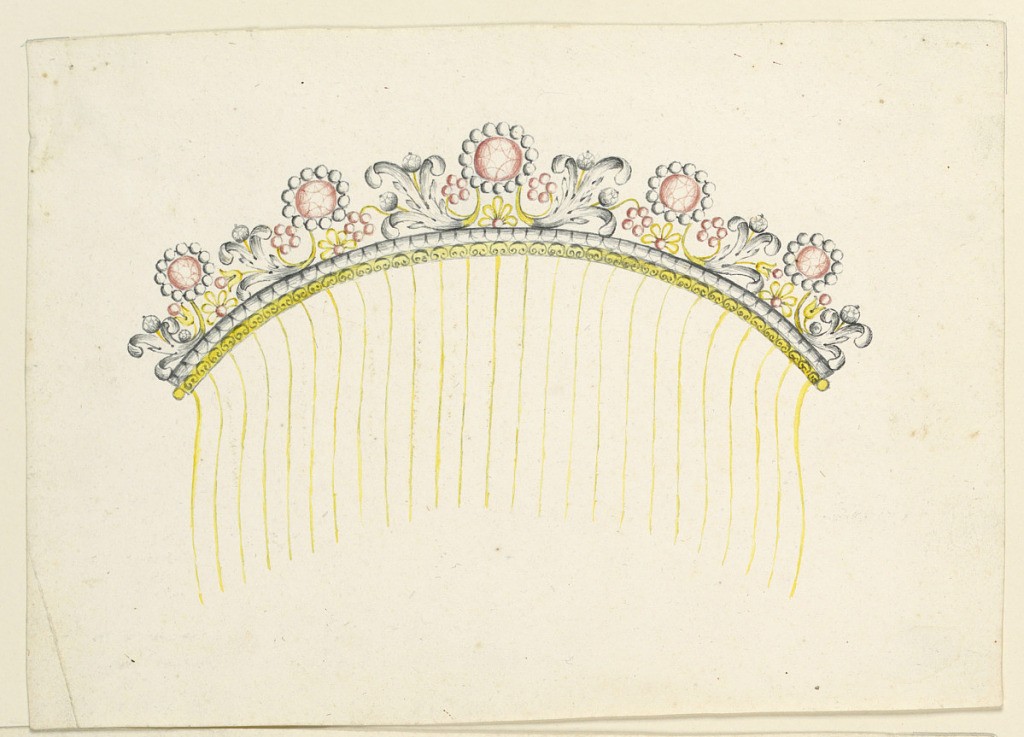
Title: Design for a Comb
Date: ca. 1830
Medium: Pen and ink, brush and gray, yellow, red watercolor on paper
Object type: Drawing
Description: Jewelry design for a hair comb intended to be executed in gilded, partly engraved metal, silver and diamonds. In the cresting border, blossoms composed of a central red diamond framed by smaller white ones and connected with a leaf branch in the Gothic manner, and other floral motifs as grapes. Below, a silver and an engraved gold band. Twenty-five tines.